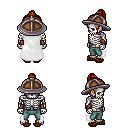
a pixel art fantasy rpg character, male body template, skeleton, white cape, teal pants, dark blonde short topknot hairstyle, chain helm, cloth bracers, brown slippers, four views (front, back, left, right), 2x2 character sprite sheet, small pixel art, hard edges, no anti-aliasing